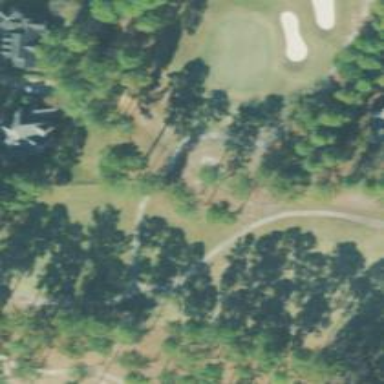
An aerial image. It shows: Path for golf carts.